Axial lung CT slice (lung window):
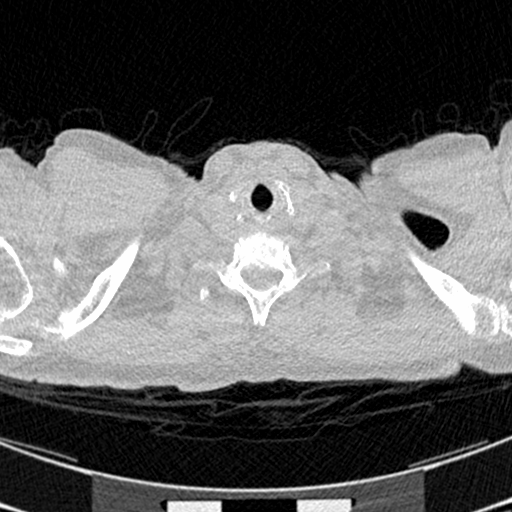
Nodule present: no